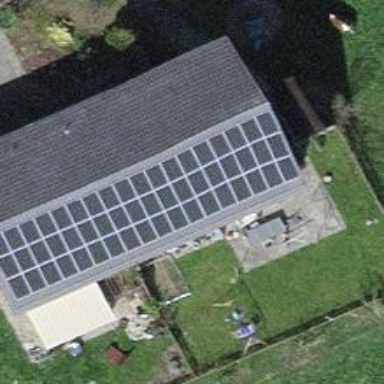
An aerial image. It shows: Solar photovoltaic panel generator.